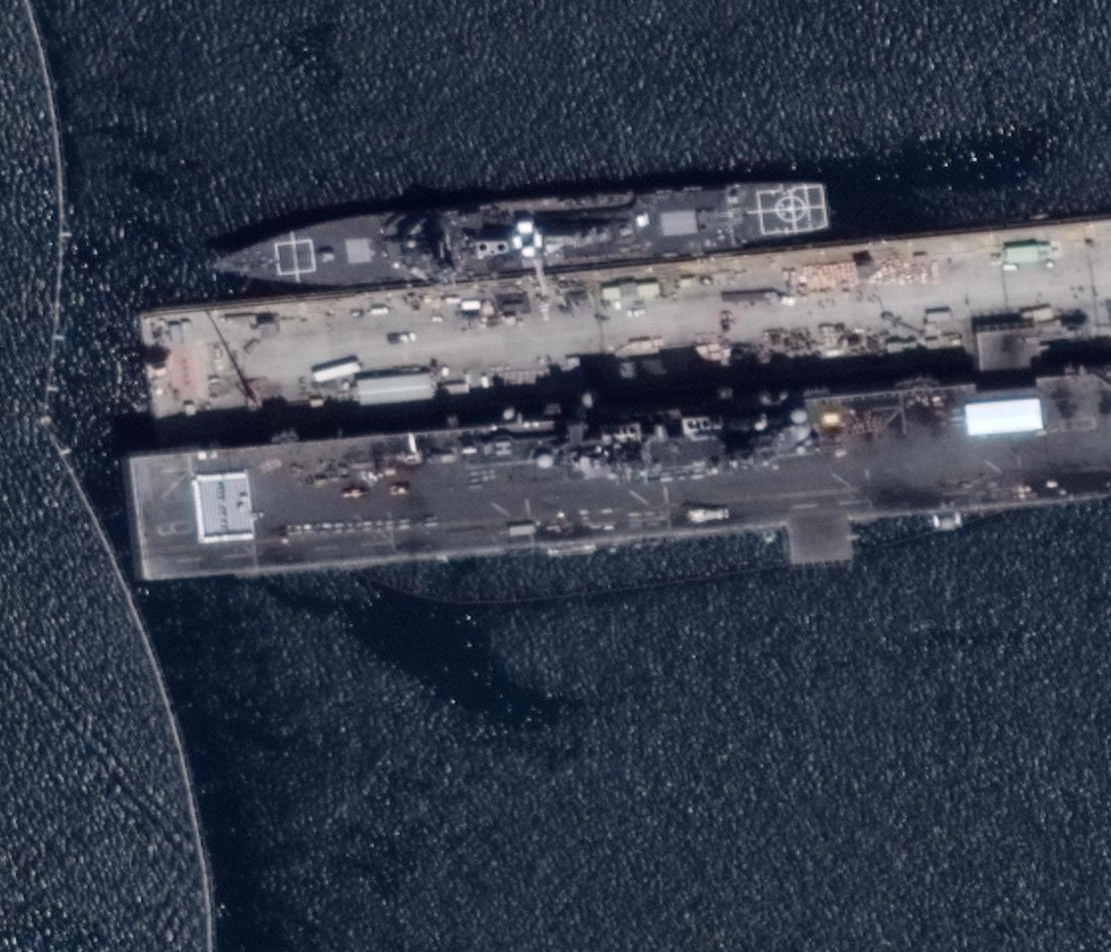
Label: assault